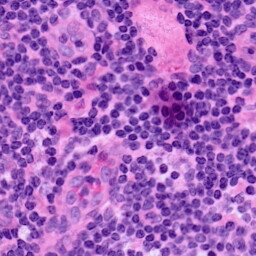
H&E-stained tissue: LymphNode